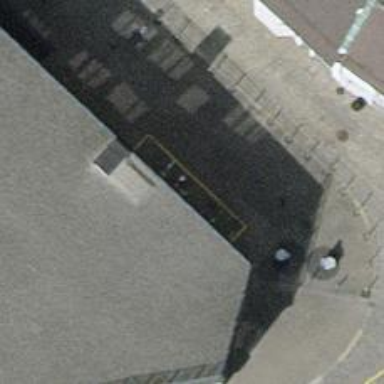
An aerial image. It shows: Bicycle parking area.